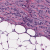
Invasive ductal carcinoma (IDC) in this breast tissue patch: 1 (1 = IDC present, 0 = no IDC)